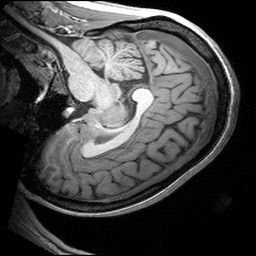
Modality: T1w
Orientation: sagittal
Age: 26
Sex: female
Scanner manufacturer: siemens
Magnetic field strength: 3 T
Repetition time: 2.53 s
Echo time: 0.00299 s